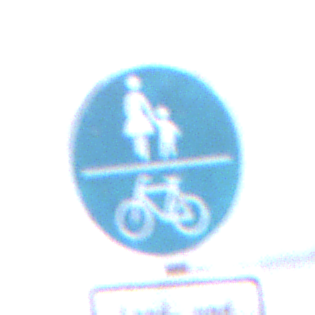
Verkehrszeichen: GemeinsamerGehUndRadweg
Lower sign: BesondereFahrzeugeUndTransportgueter8
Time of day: SunriseSunset
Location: Outdoor (Beach)
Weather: Overcast
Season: NotSpecified
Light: Natural